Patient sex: M
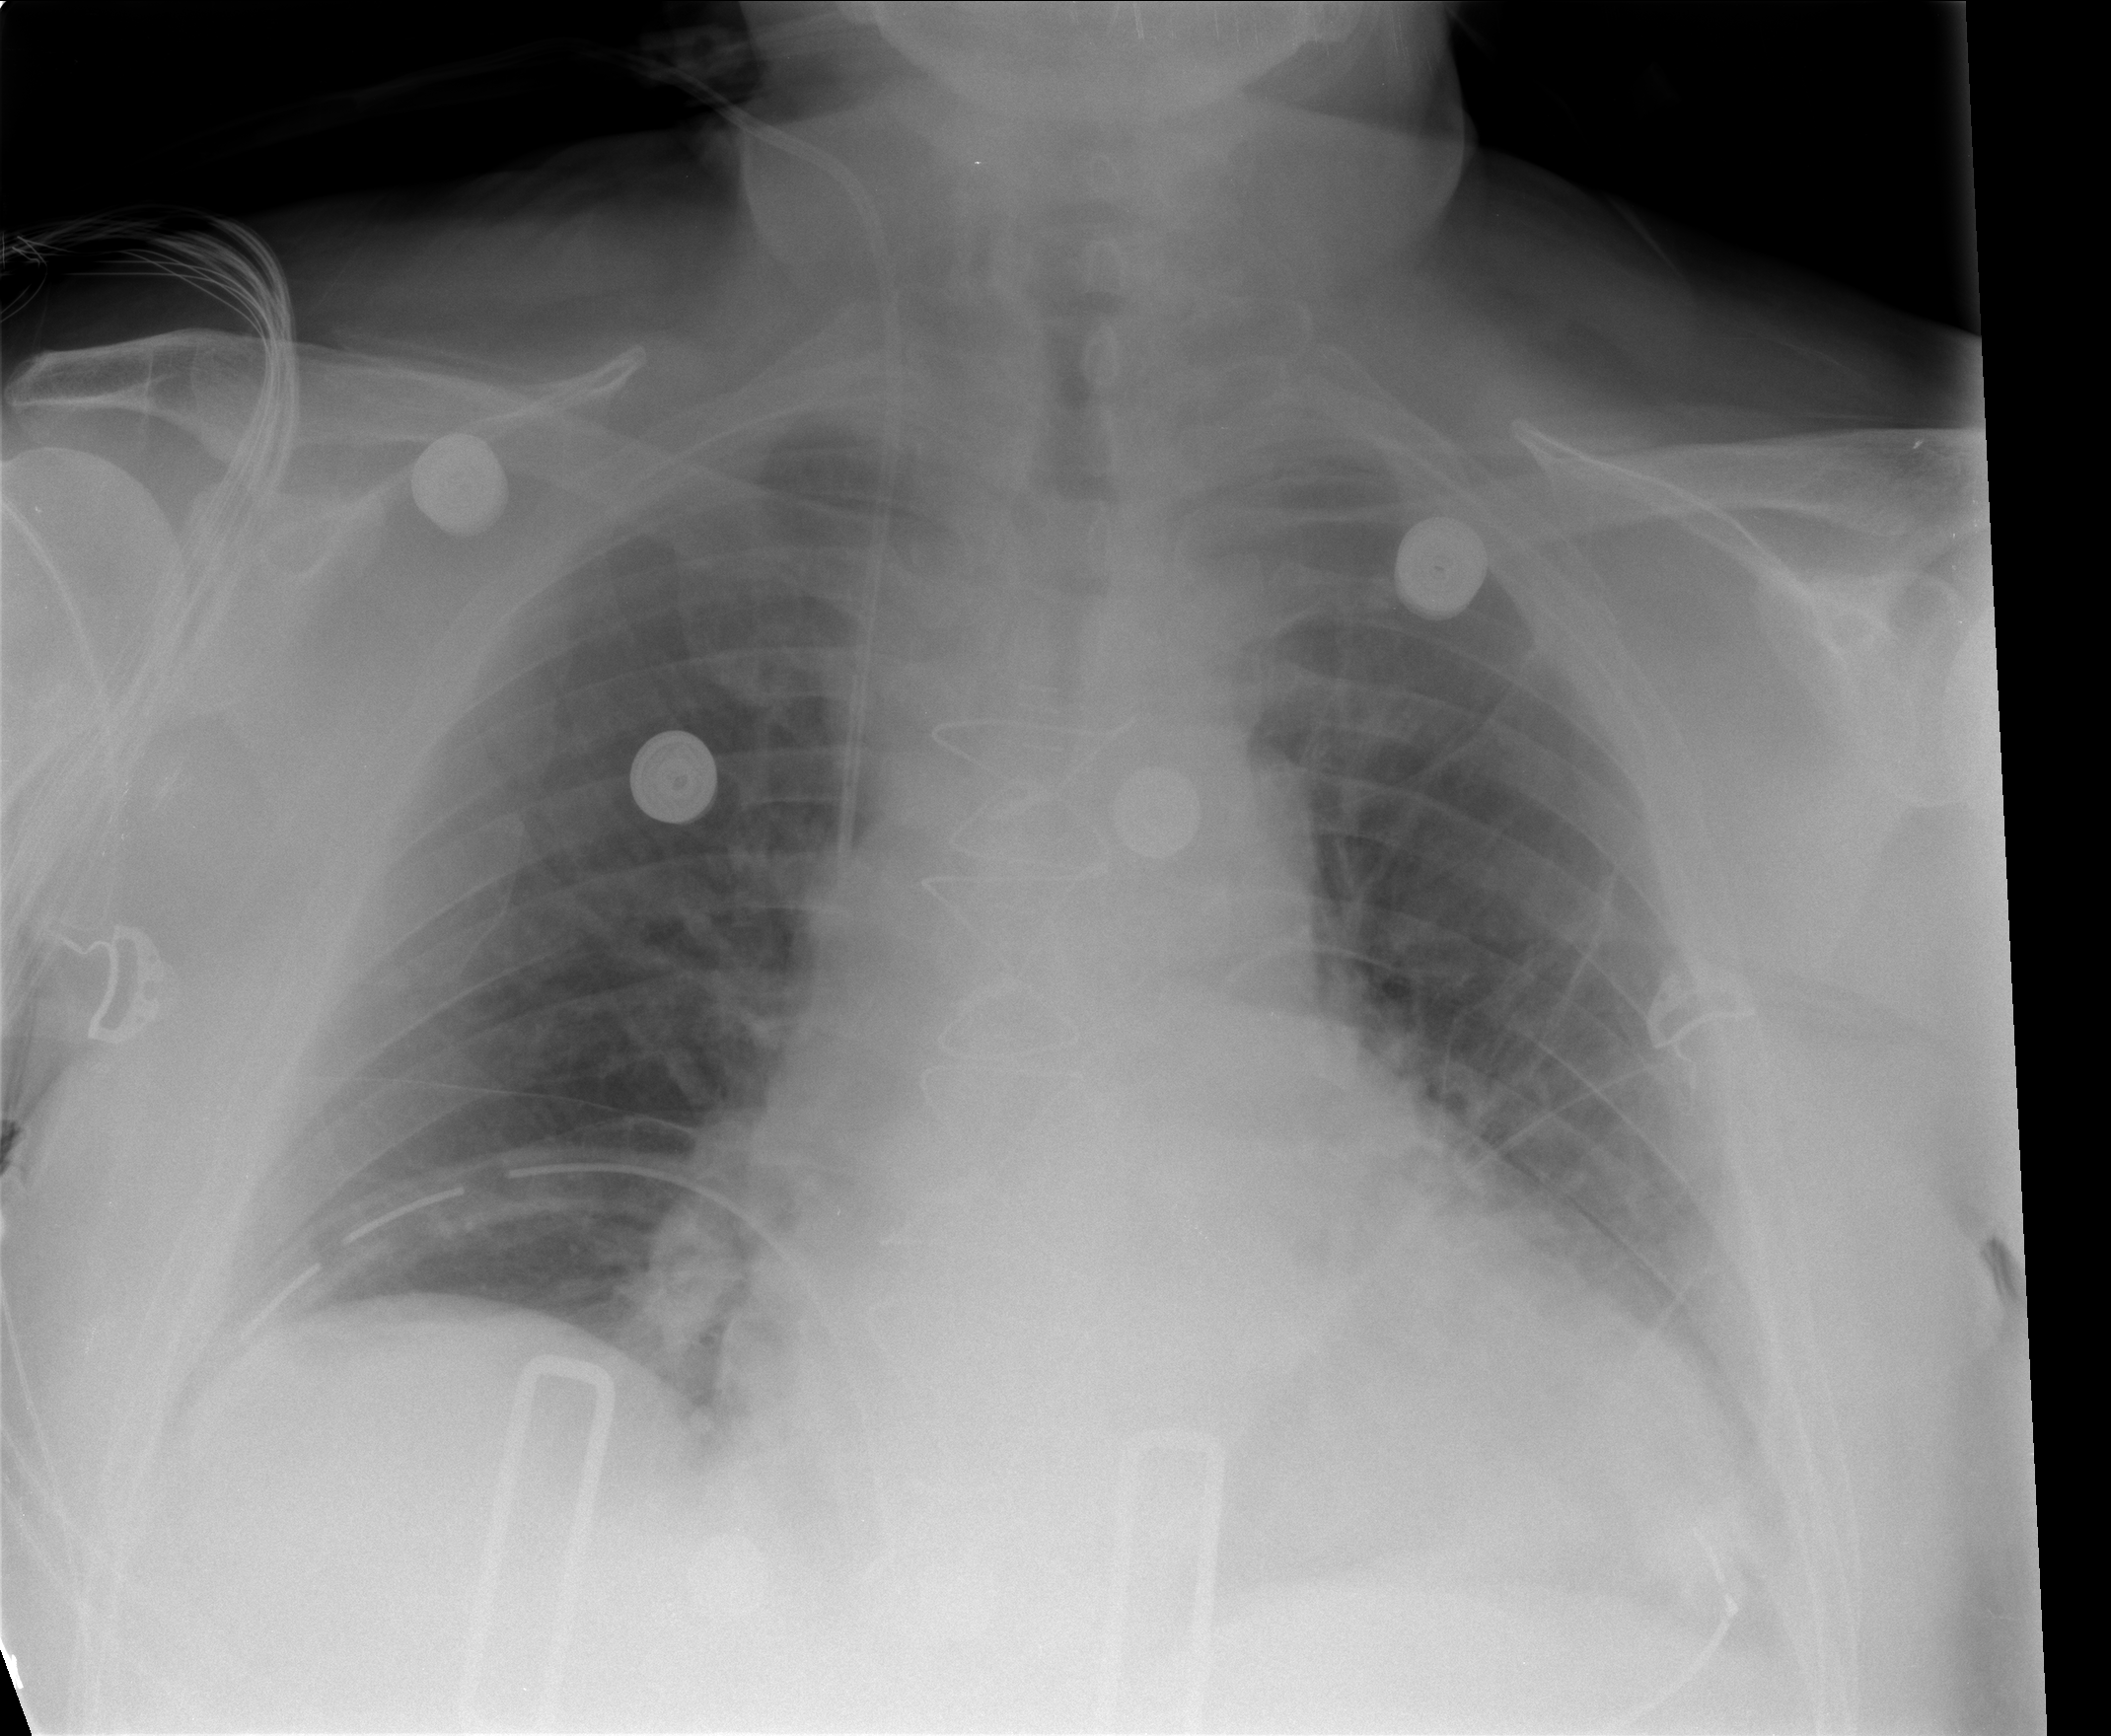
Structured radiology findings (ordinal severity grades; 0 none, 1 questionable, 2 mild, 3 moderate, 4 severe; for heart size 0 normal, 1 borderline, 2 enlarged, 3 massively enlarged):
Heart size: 2
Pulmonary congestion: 1
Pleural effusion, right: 1
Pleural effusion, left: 2
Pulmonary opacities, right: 0
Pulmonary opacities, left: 2
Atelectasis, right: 2
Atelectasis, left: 2